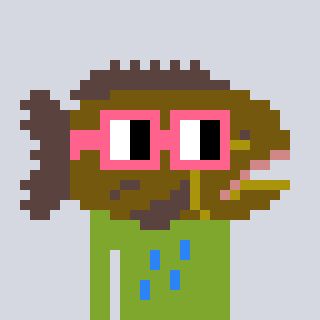
a pixel art character with square pink glasses, a grouper-shaped head and a slimegreen-colored body on a cool background